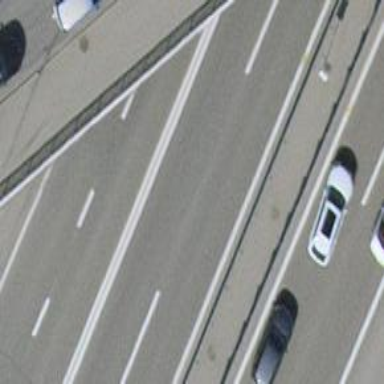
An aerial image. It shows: Asphalt motorway.